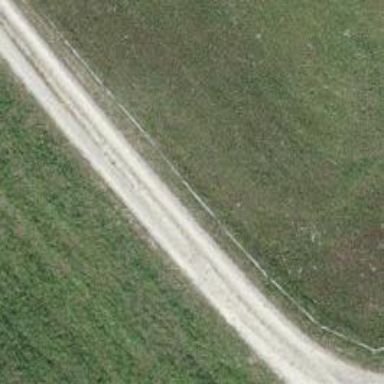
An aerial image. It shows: Track with grade2 tracktype.